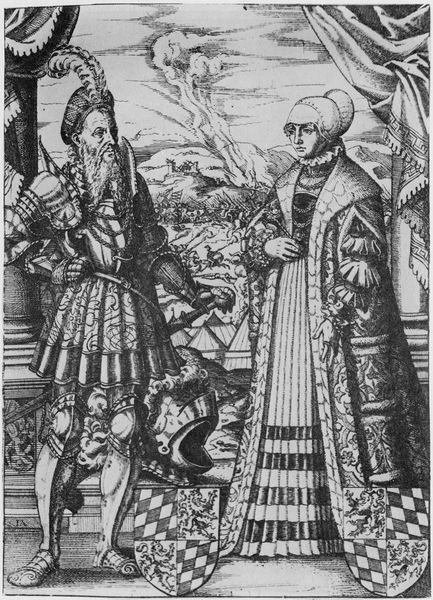
Titel: Bildnis von Rupprecht (Rupertus)
Künstler: Jost Amman
Institution: (Seriendruck)
Schlagwörter: berg, feder, feuer, hand, himmel, mann, umhang, weiß, landschaft, fenster, frau, grau, hintergrund, hut, kleid, schwarz, skizze, säule, zeichnung, dame, haus, weg, haube, karo, rock, bart, falten, gesicht, kragen, ärmel, bild, bildnis, portrait, porträt, vorhang, felder, hügel, natur, rauch, gewand, mantel, adel, gewänder, paar, blatt, renaissance, deutschland, kopfbedeckung, schürze, berge, grafik, graphik, hof, brand, krieg, schlacht, könig, faltenwurf, knie, schild, ruine, burg, ringe, bayern, druck, druckgraphik, druckgrafik, holzstich, radierung, stich, kupfer, schilder, schwert, uniform, soldat, waffe, degen, helm, herrscher, fräulein, krause, ritter, fürst, rüstung, tracht, wappen, rauten, ehepaar, barett, harnisch, mittelalter, krieger, herzog, ritterrüstung, hochzeit, adliger, königin, löwe, edelmann, kupferstich, schilde, vorgang, schaube, landsknecht, allianzwappen, kuhmaulschuhe, amman, kompostiwappen, landsknechtstracht, schmiuck, barnd, 16. jahrhundert, löwe welfe mittelalter, hinterggrund